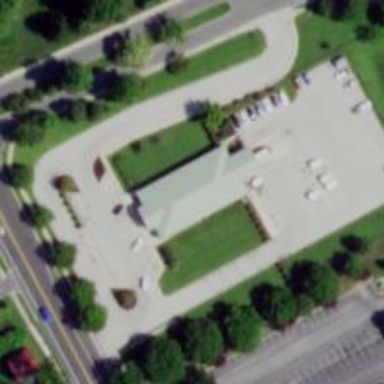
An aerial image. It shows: Post office.